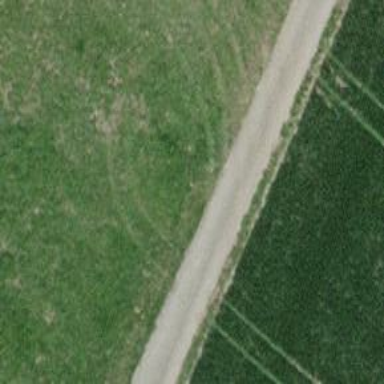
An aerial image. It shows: Well-maintained track road of grade 1.